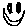
Label: smiley face